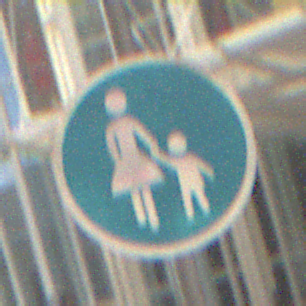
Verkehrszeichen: Gehweg
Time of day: MorningAfternoon
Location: Outdoor (Urban)
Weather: PartlyCloudy
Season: NotSpecified
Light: Natural